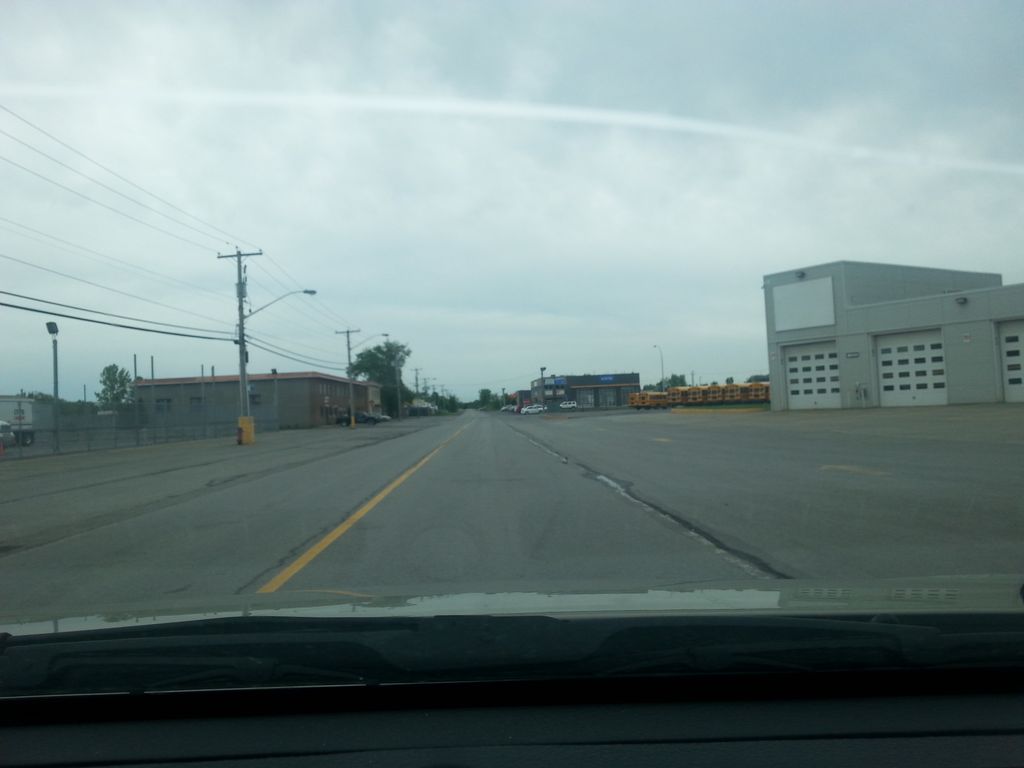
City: montreal